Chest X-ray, AP view. Patient: 54 years old, sex M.
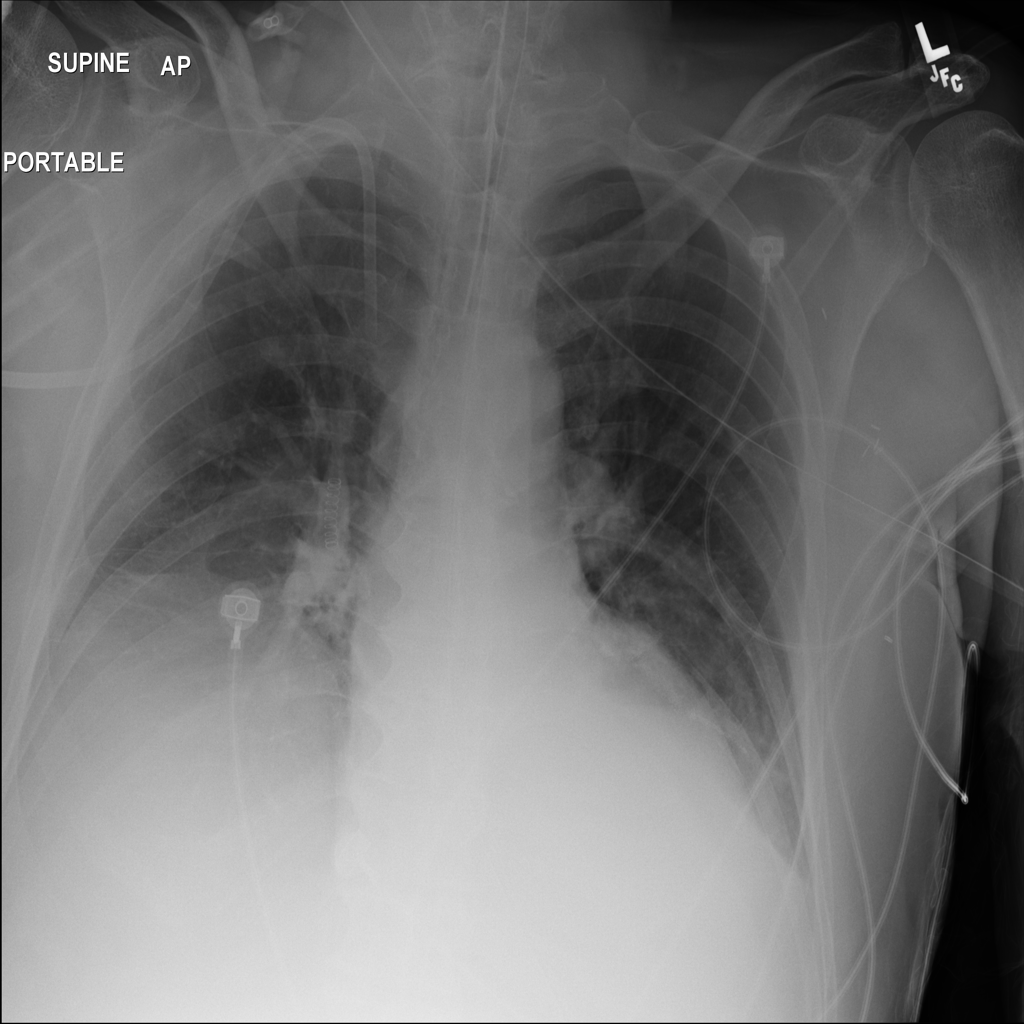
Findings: Atelectasis, Infiltration